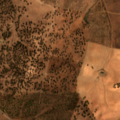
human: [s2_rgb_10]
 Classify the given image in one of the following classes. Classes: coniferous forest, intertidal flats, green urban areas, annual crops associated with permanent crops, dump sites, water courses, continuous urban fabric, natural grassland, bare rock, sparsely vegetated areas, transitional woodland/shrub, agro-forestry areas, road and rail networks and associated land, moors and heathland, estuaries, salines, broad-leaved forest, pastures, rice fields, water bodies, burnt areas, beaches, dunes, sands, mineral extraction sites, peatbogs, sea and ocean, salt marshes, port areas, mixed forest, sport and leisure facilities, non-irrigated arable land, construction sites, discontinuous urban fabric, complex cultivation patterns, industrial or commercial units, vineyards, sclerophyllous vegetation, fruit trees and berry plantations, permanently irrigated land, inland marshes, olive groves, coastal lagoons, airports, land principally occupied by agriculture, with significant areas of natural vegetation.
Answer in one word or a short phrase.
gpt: non-irrigated arable land, pastures, agro-forestry areas, coniferous forest